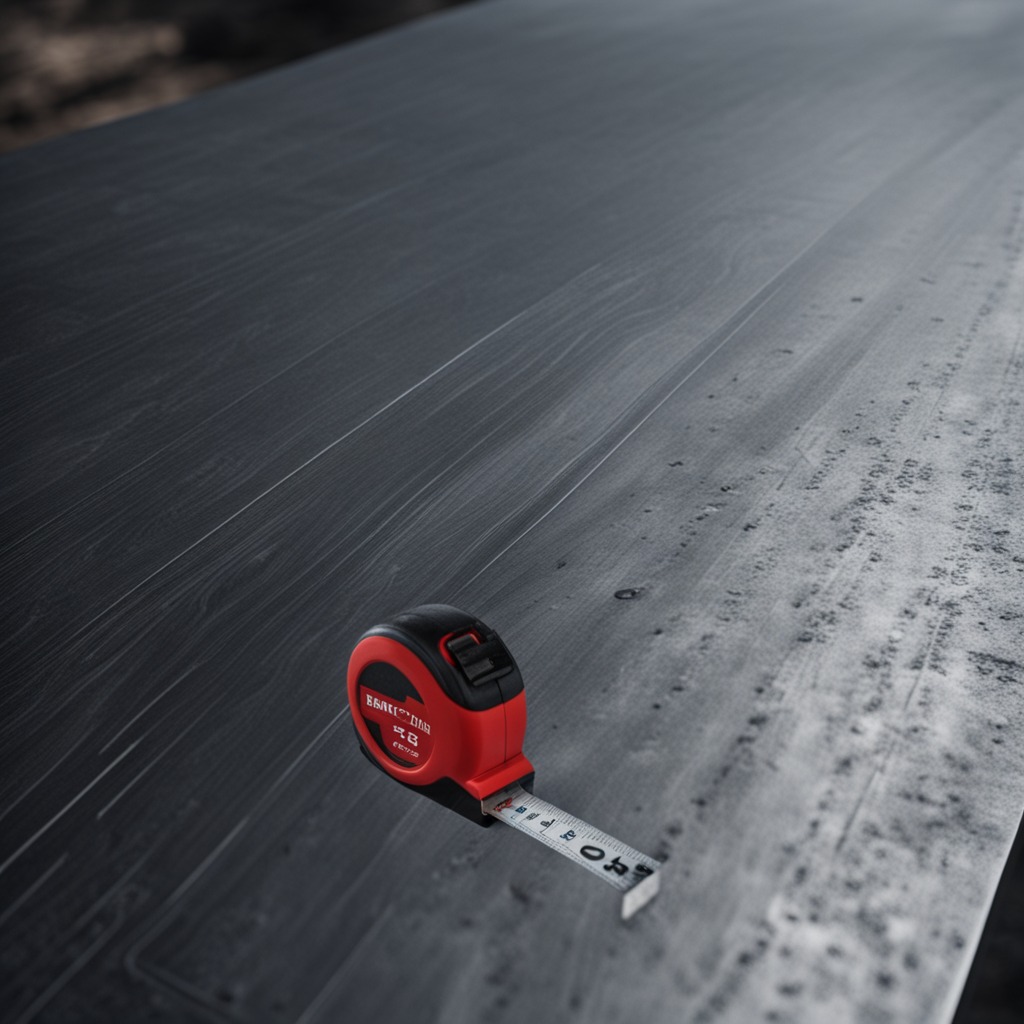
A measuring tape is lying on a cold steel table in a mining workshop.